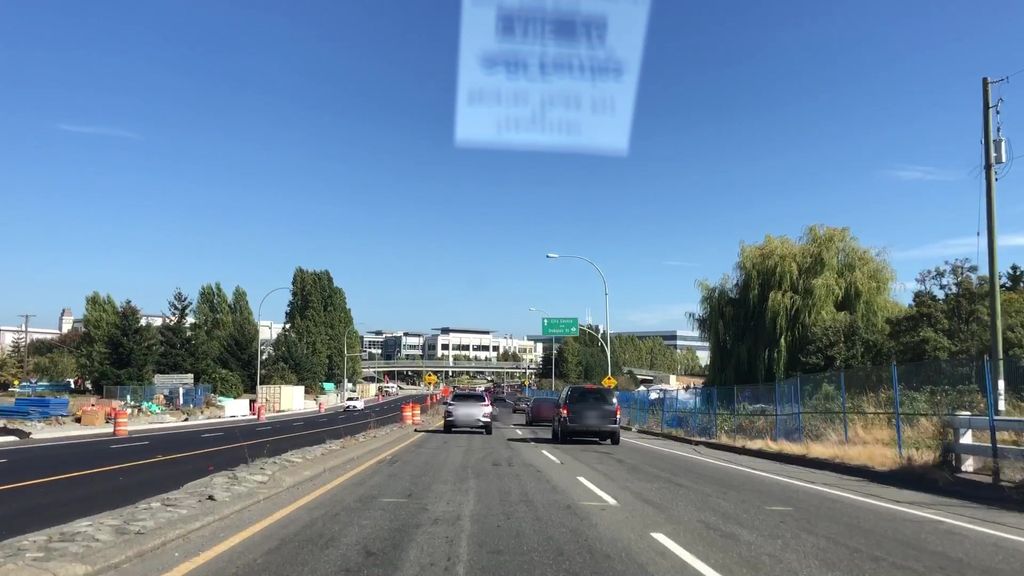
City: victoria